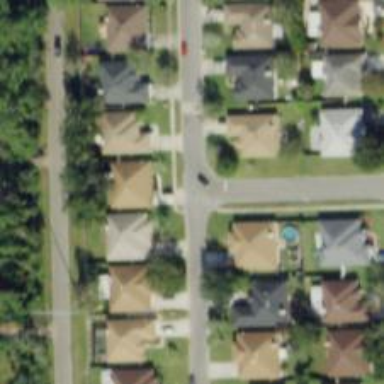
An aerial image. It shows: Residential road.